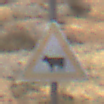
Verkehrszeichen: ViehtriebRechts
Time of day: Midday
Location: Outdoor (Nature)
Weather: PartlyCloudy
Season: NotSpecified
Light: Natural